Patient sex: M
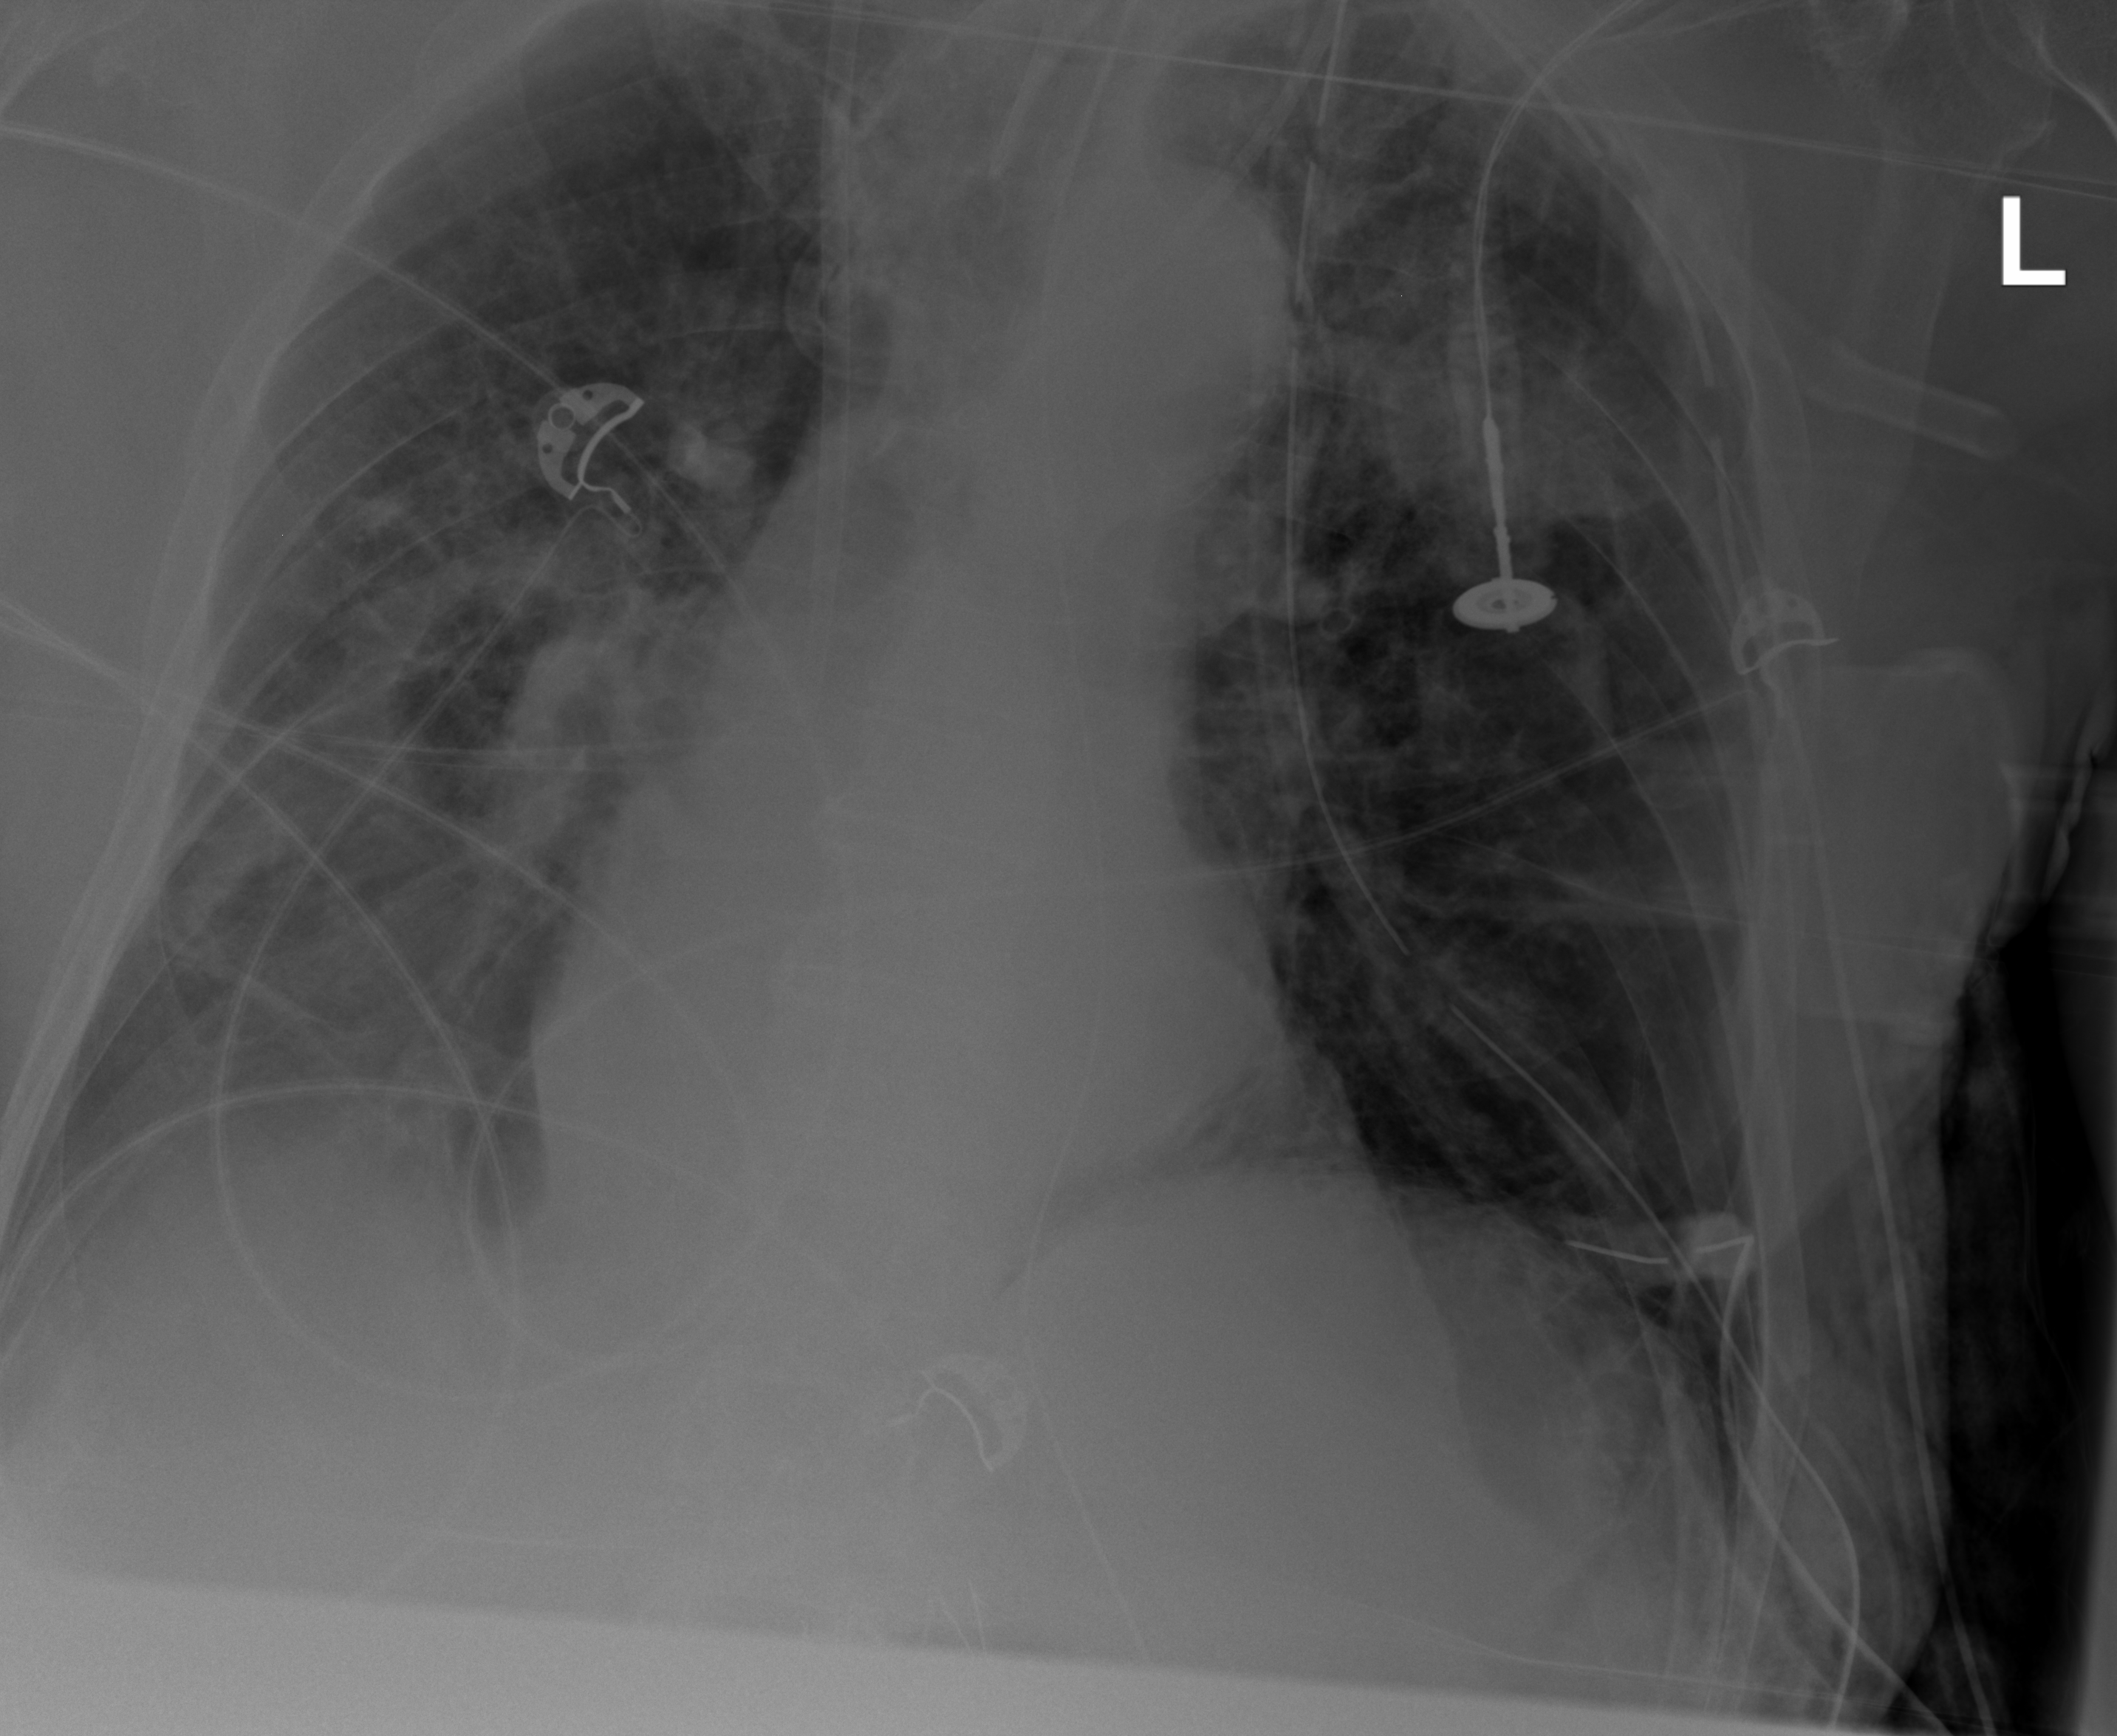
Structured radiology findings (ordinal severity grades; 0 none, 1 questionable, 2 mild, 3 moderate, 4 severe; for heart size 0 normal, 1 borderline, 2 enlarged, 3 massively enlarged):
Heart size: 0
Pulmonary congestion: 0
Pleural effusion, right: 2
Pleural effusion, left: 2
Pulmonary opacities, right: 3
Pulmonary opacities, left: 2
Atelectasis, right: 2
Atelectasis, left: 2